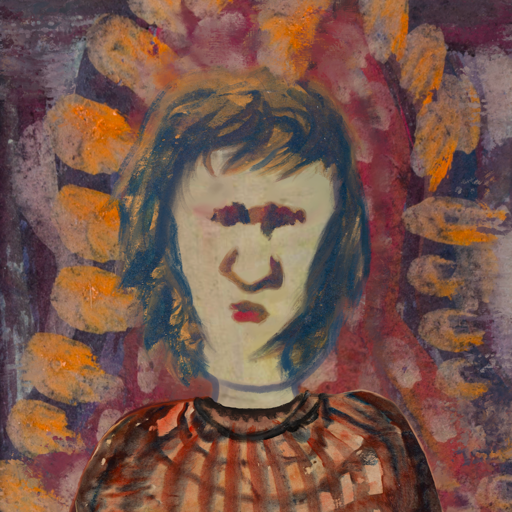
Background: Doll, Head And Neck Front: Hill_Girl, Face Front: In_The_Sun, Bust: Orphan, Hair Front: InTheSun, Head Accessory: Blank, Second Necklace: Blank, Necklace: Orphan, Baby: Blank